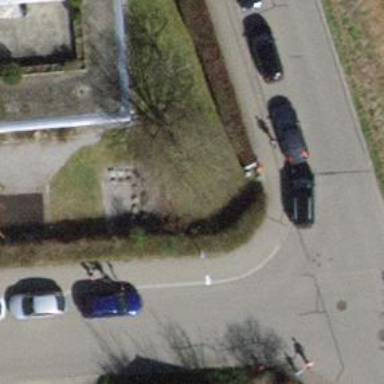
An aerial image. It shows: Hedge barrier.